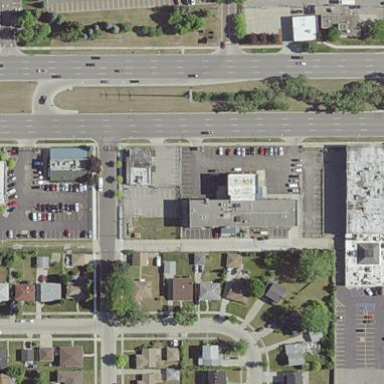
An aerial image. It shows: Nursing home.